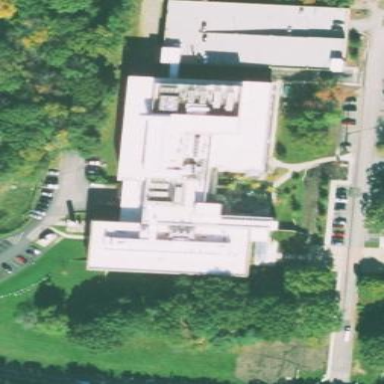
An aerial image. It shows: Office building.